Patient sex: F
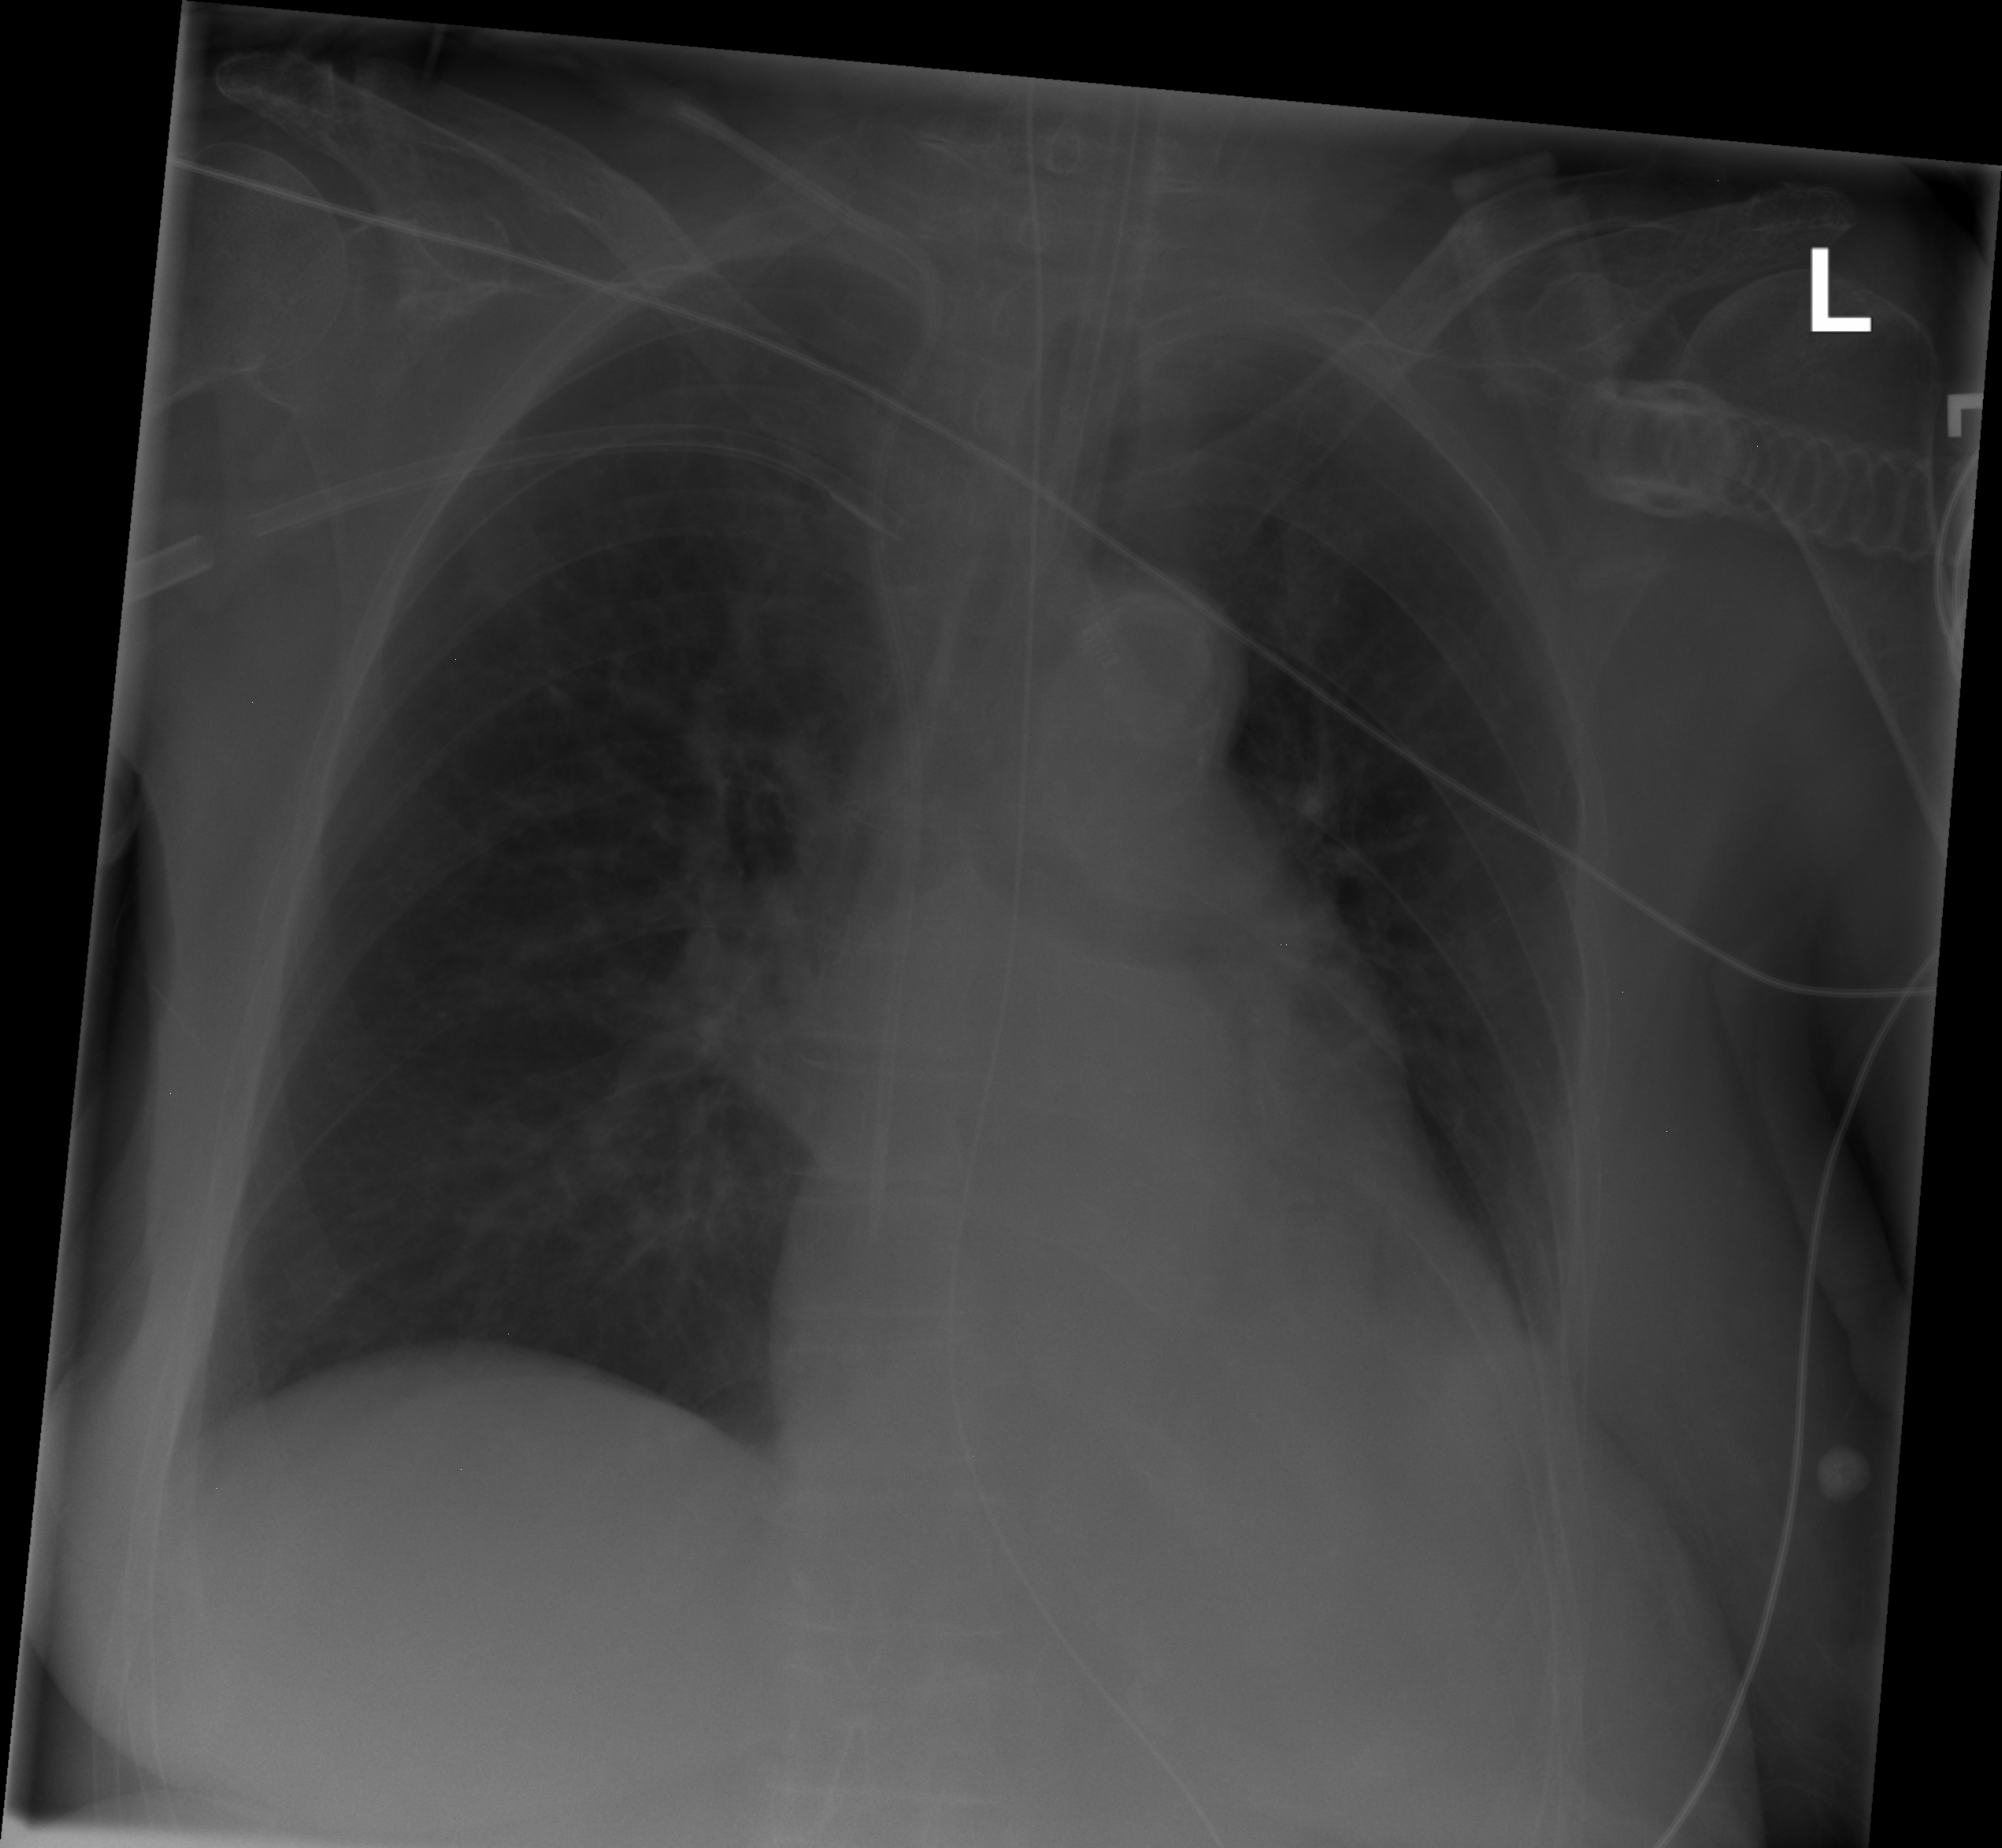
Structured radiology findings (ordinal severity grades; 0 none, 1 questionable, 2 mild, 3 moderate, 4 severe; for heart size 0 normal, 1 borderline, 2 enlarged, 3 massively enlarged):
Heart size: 0
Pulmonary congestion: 0
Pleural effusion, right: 0
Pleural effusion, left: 2
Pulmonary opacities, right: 0
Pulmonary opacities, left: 0
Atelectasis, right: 1
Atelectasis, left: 1